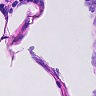
Metastatic tissue present: no